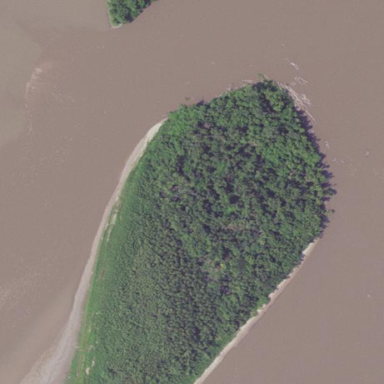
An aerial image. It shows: Islet.